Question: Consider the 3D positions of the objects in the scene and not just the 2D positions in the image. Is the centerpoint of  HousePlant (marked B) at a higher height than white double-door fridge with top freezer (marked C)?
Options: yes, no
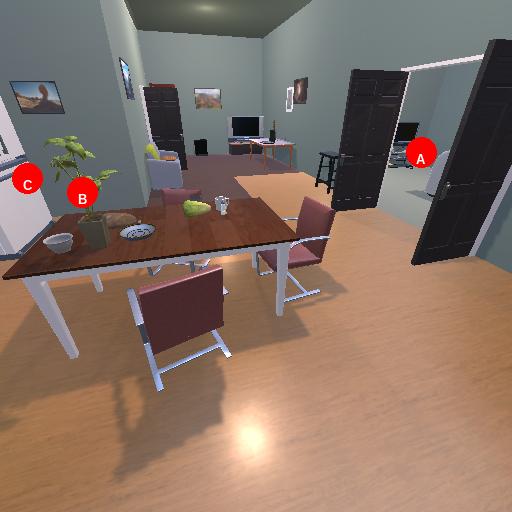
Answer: yes